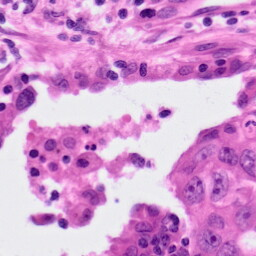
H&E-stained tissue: Lung